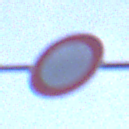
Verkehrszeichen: VerbotFahrzeugeAllerArt
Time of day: SunriseSunset
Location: Outdoor (Suburban)
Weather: PartlyCloudy
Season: NotSpecified
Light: Natural